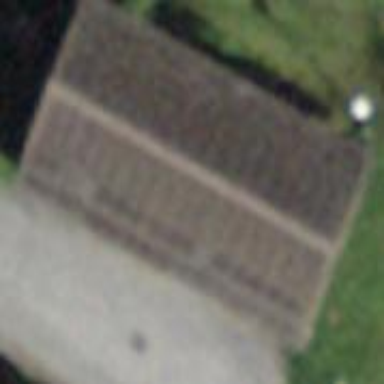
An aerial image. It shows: Garage.